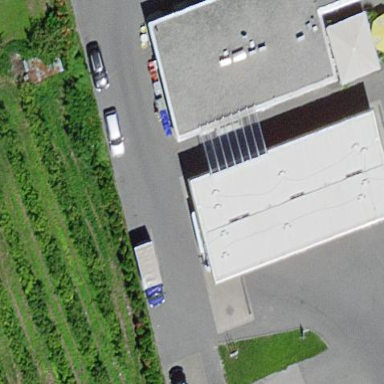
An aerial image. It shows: Building that serves as fuel station.